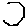
Label: hexagon